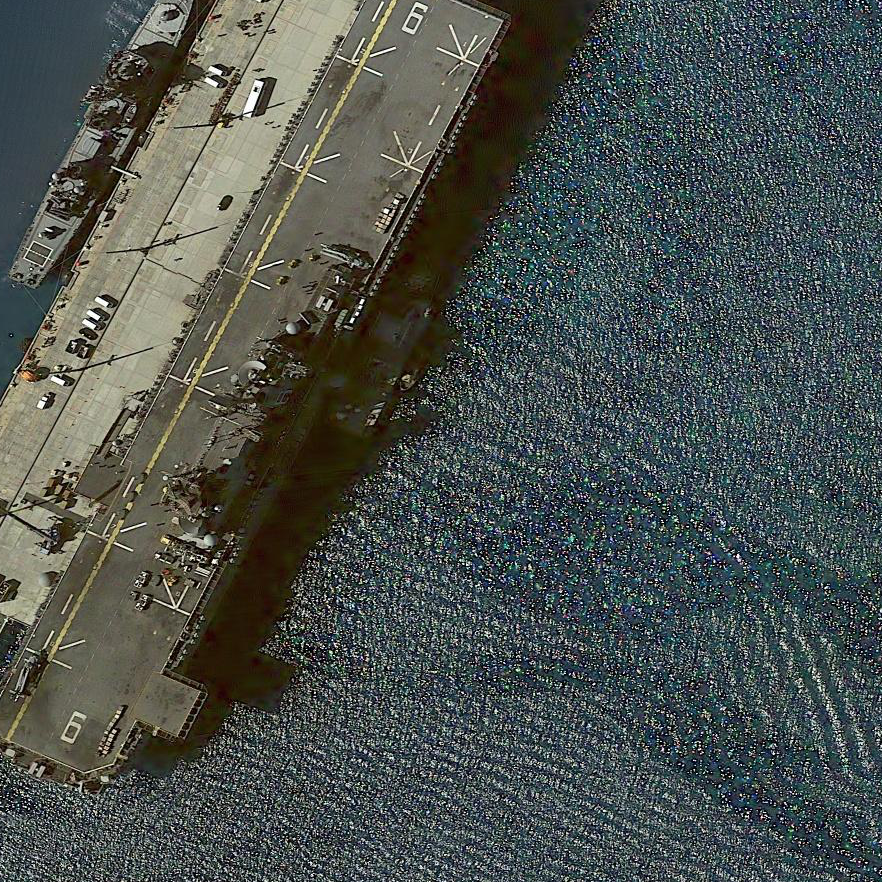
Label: Wasp-class_assault_ship